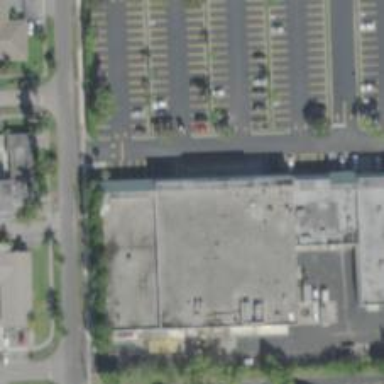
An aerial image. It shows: Supermarket.